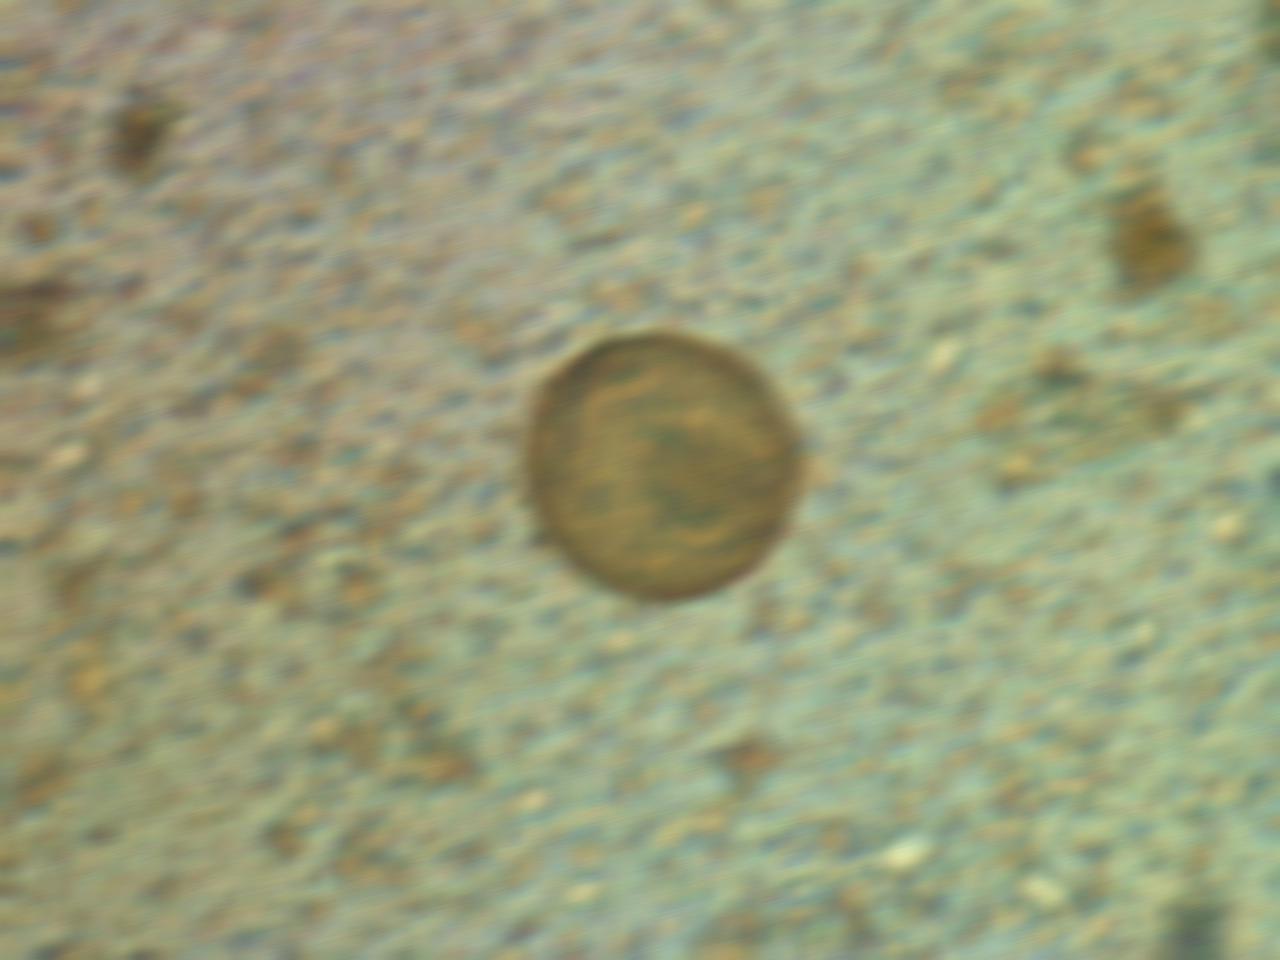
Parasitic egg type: Hymenolepis diminuta